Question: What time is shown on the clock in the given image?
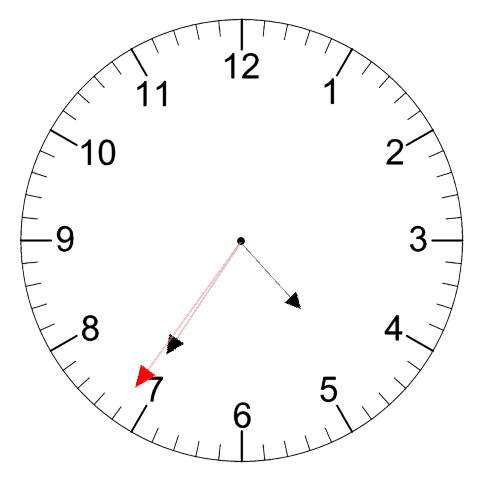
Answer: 04:35:36